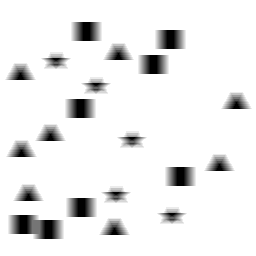
Squares: 8
Triangles: 8
Stars: 5
Total shapes: 21